Question: After some tries I have created the follow regex:
'''
/([^\w][[:alnum:]]*\.)/g
'''
That matches results as this image:

In the secod case, pointed by red arrow I got '"=U."' as match, but I only want '"U."' (rather if without spaces before) and '"A2."' - how can I exclude (equal) char from match criteria?
See the live example: <URL>
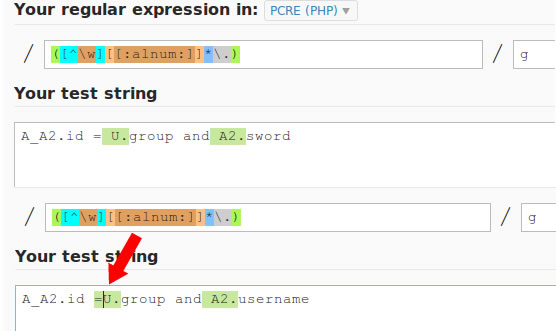
Answer: You probably want to use a :
'''
/(?<=\W)([[:alnum:]]*\.)/
'''